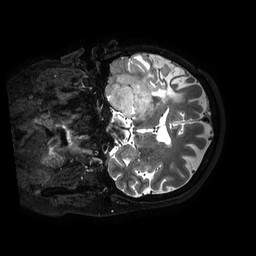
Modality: T2w
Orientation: coronal
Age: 35
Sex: male
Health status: ill
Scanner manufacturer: philips
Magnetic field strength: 3 T
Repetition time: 3.5 s
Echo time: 0.3 s